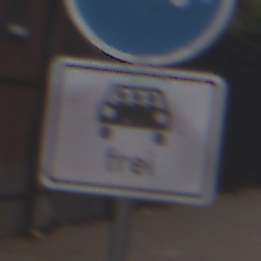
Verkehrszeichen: MehrfachbesetzePersonenkraftwagenFrei
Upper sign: Busssonderstreifen
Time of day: MorningAfternoon
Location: Outdoor (Urban)
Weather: Overcast
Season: NotSpecified
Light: Natural